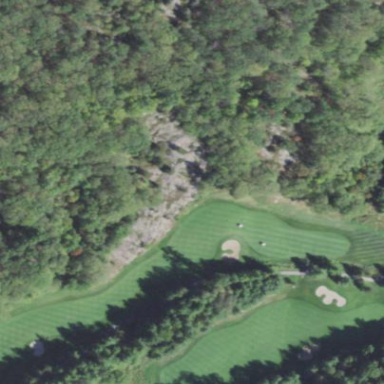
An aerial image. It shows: Area of rough grass used for golf.